Question: Is there any elegant way of showing a two-dimensional PDF function?
I have a function F(x,y) and I want to illustrate it.
Here is one solution:
Generate a meshgrid and calculate the value of each point, then use imshow()
'''
1 1.5 2 2.5 3 3.5
-----------------------
1| 0 0 0.1 0.2 0.3 0.5
1.5| 0 0.1 0.2 0.3 0.4 0.8
2| 0 0.1 0.2 0.3 0.5 0.8
2.5| 0 0.2 0.2 0.4 0.4 1
3| 0 0.1 0.2 0.3 0.5 0.8
'''
However I don't know whether to use np.vstack or np.meshgrid to generate the "meshgrid".
Can anybody tell me how to draw the map above? Or provide a more "elegant" way to do it?
# Feedback
The solution below works perfect.
It yields the figure like this:

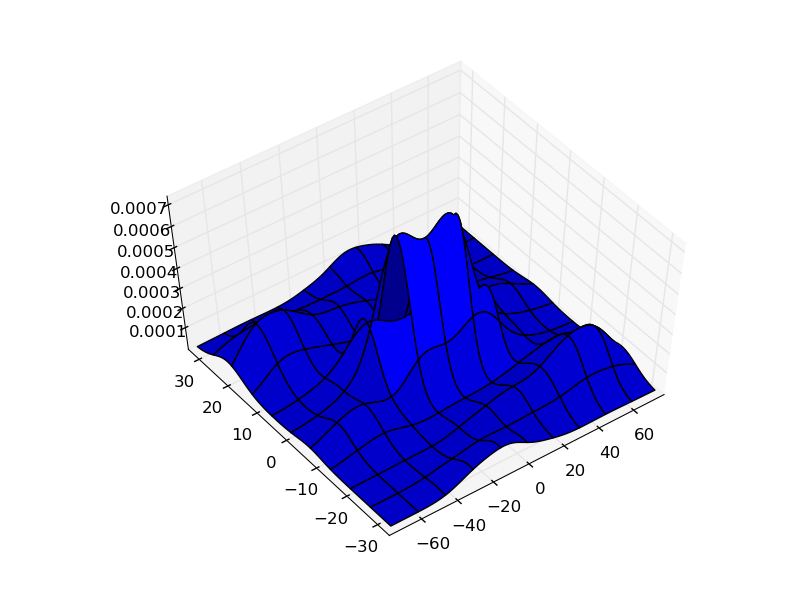
Answer: You can use 'meshgrid' to make the coordinates:
'''
import numpy as np
x = np.linspace(1, 3.5, 6)
y = np.linspace(1, 3, 5)
X, Y = np.meshgrid(x, y)
'''
And then apply your 'F' at each point:
'''
z = np.array([F(x,y) for x,y in zip(np.ravel(X), np.ravel(Y))])
Z = z.reshape(X.shape)
'''
Now create a surface plot something like this:
'''
from mpl_toolkits.mplot3d import Axes3D
import matplotlib.pyplot as plt
fig = plt.figure()
ax = fig.add_subplot(111, projection='3d')
ax.plot_surface(X, Y, Z)
ax.set_xlabel('X')
ax.set_ylabel('Y')
ax.set_zlabel('F(X, Y)')
plt.show()
'''
You can of course use 'imshow' aswell, if you prefer to represent the 'F' using colour rather than using a 3D plot. It doesn't make much sense to use meshgrid if you're going to use imshow though.